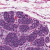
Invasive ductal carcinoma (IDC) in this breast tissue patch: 0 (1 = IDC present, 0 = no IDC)